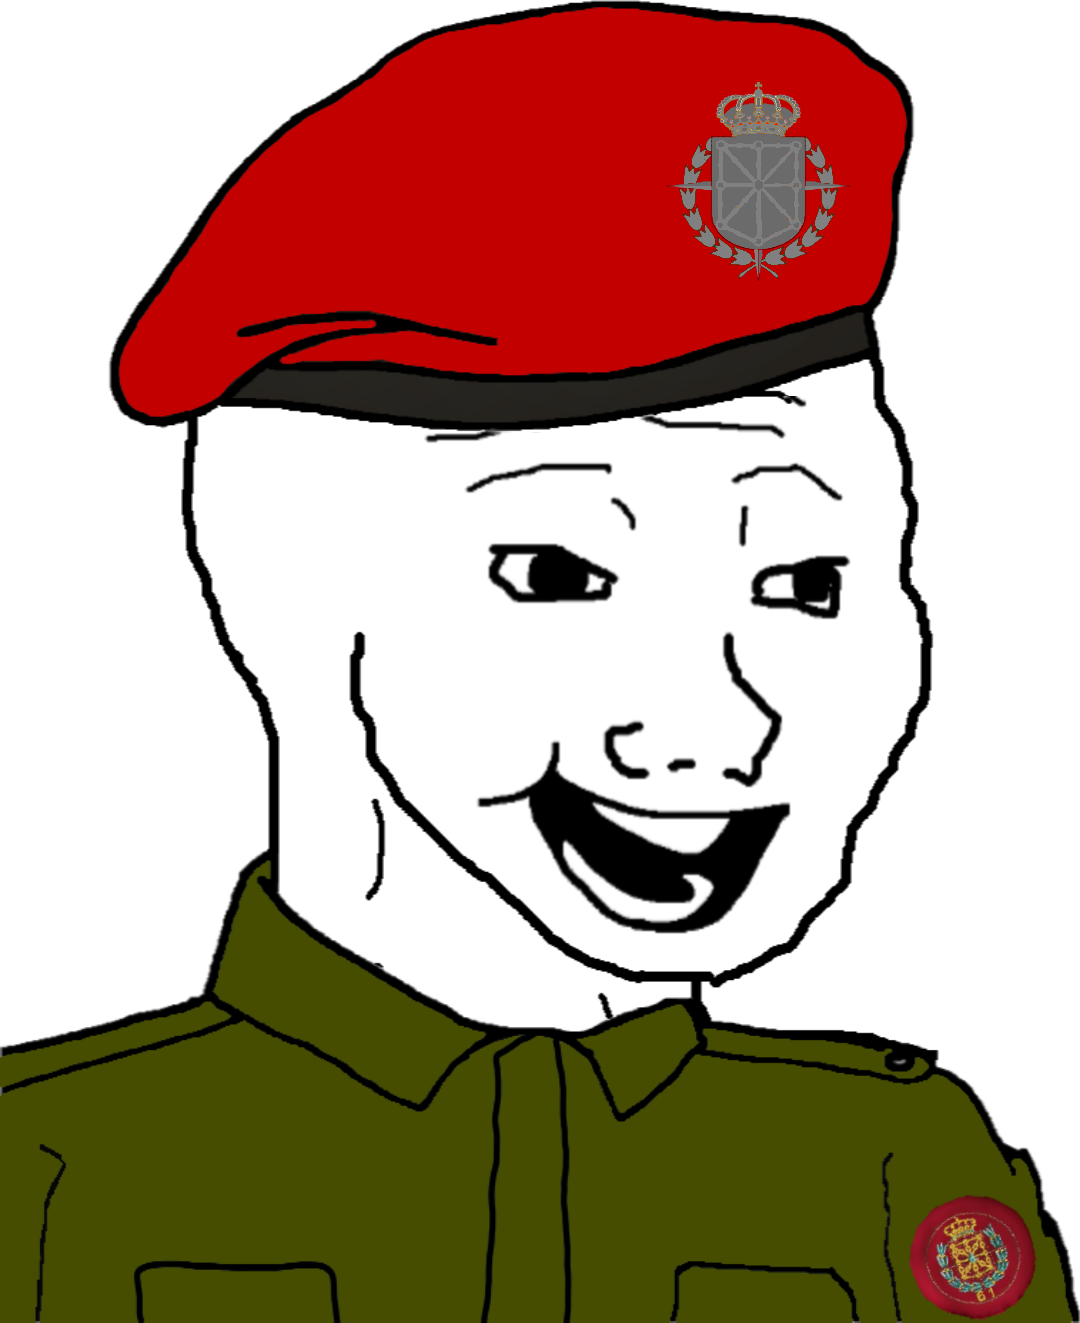
Label: 5_Bloomer